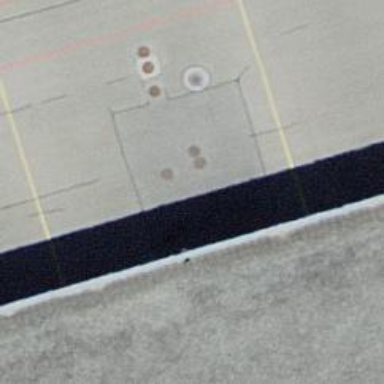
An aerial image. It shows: Airport parking position.